Aerial crown-view tile of a tropical tree (Barro Colorado Island, Panama), acquired 20250915:
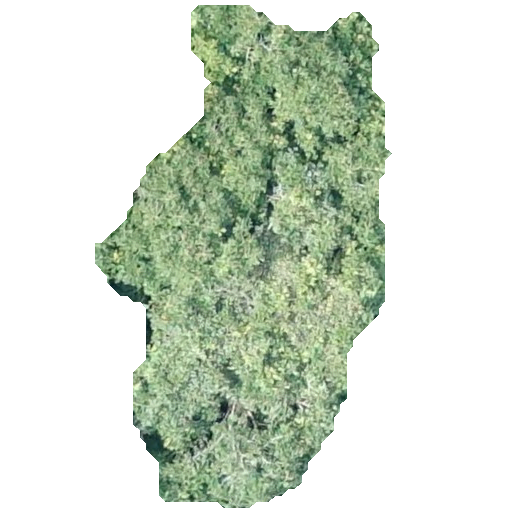
Species: Dipteryx oleifera
GBIF accepted scientific name: Dipteryx oleifera
Crown area: 144.905 m²